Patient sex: F
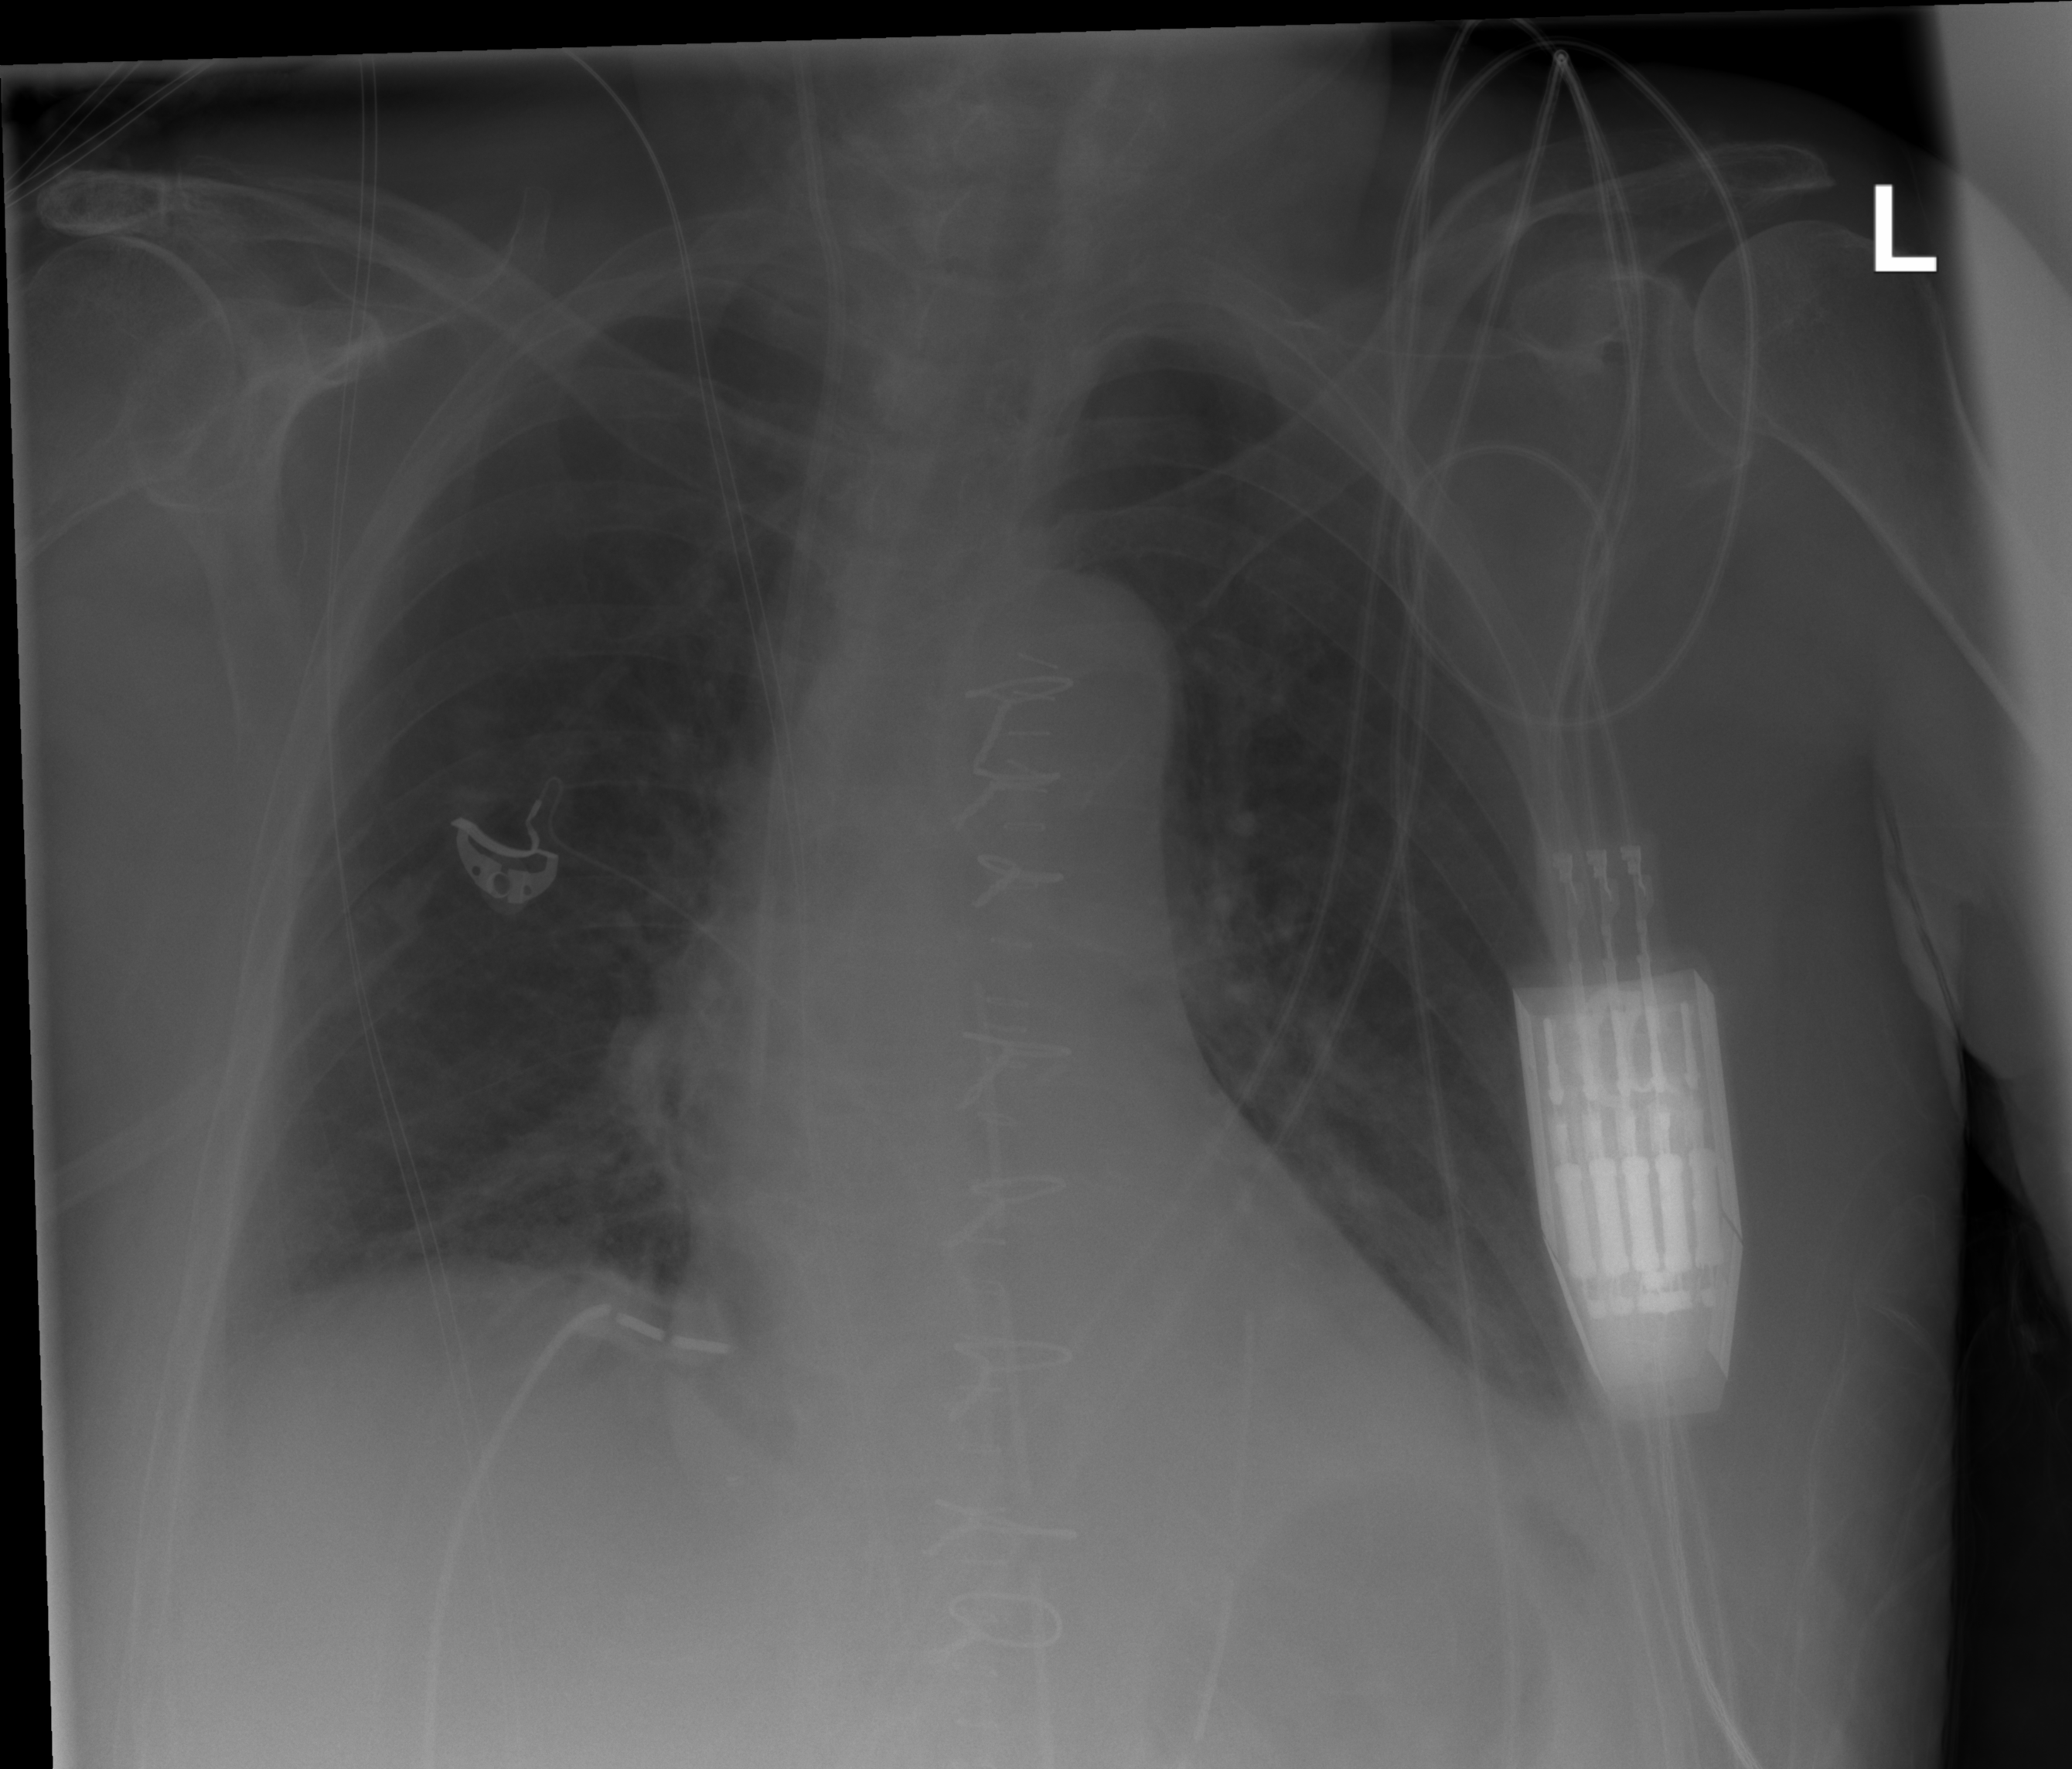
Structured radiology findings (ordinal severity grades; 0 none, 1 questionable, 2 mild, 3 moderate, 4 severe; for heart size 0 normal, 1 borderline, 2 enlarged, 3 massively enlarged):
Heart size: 0
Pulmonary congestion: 0
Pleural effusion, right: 0
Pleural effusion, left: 0
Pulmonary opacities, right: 0
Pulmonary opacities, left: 0
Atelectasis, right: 2
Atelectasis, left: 2